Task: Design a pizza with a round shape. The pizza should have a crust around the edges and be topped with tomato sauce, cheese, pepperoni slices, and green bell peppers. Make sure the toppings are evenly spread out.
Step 458:
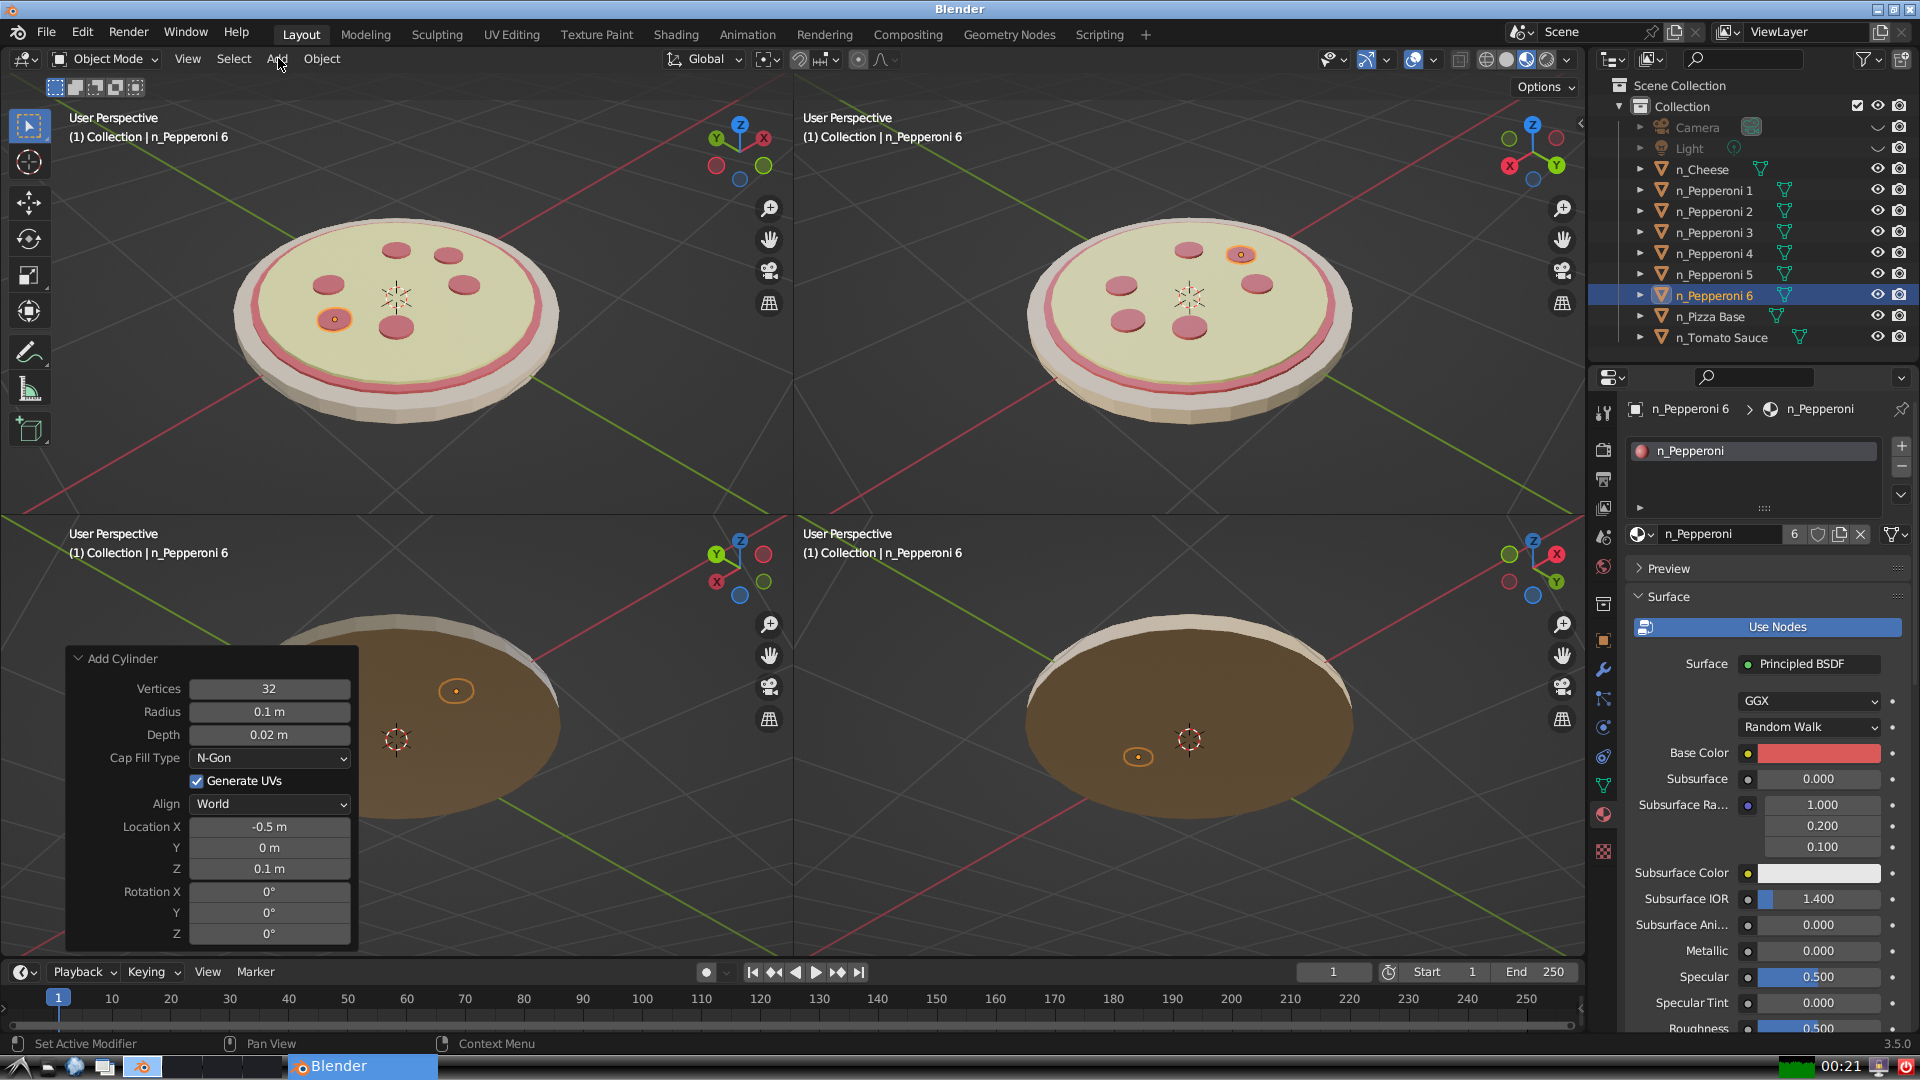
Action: click: no